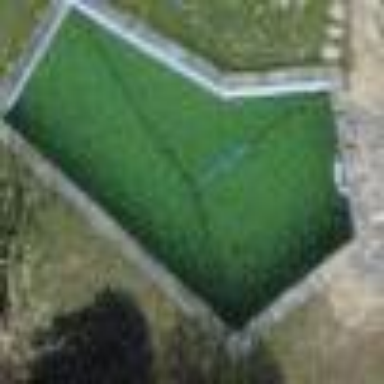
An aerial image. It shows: Swimming pool located in leisure land.